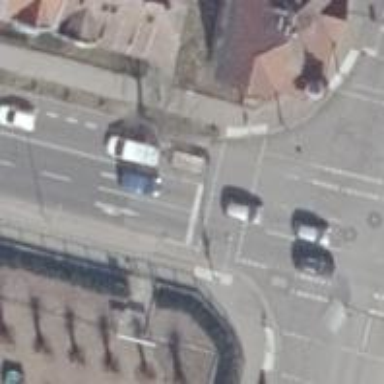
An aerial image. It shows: Crossing with traffic signals.